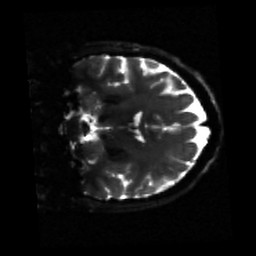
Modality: sbref
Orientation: coronal
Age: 30
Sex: female
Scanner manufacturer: siemens
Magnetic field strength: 3 T
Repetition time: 3.23 s
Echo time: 0.0892 s